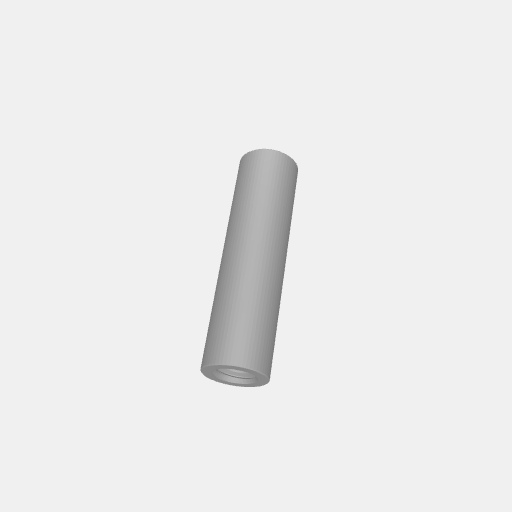
Part: Standoff6OD22